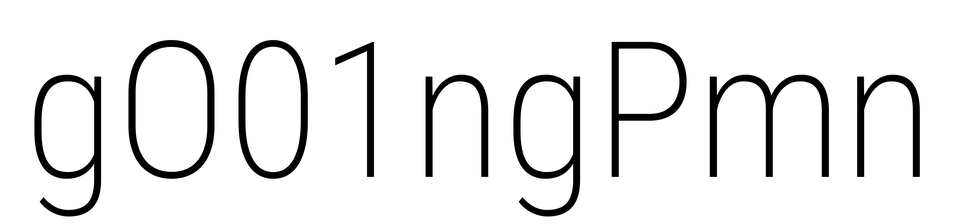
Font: Roboto_Condensed_ExtraLight